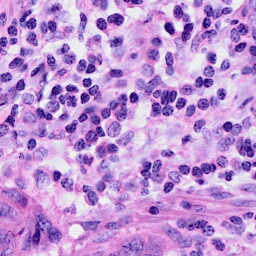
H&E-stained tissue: Cervix